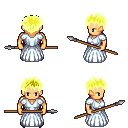
a pixel art fantasy rpg character, male body template, human, tanned skin, underdress, robe skirt, gold bedhead hairstyle, metal boots, spear, four views (front, back, left, right), 2x2 character sprite sheet, small pixel art, hard edges, no anti-aliasing